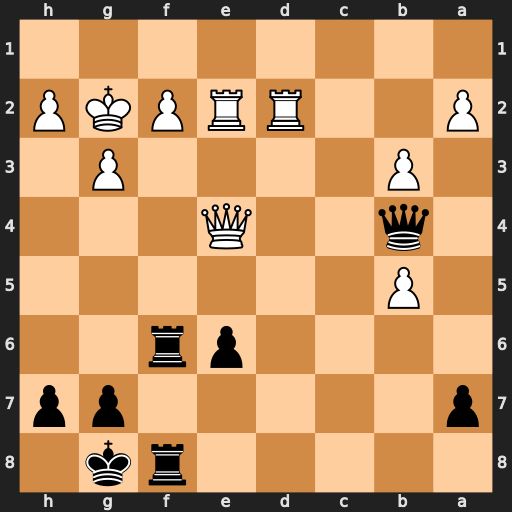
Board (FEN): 5rk1/p5pp/4pr2/1P6/1q2Q3/1P4P1/P2RRPKP/8
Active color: b
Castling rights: -
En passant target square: -
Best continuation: Rxf2+ Kh3 Qxe4 Rxe4 Rxd2